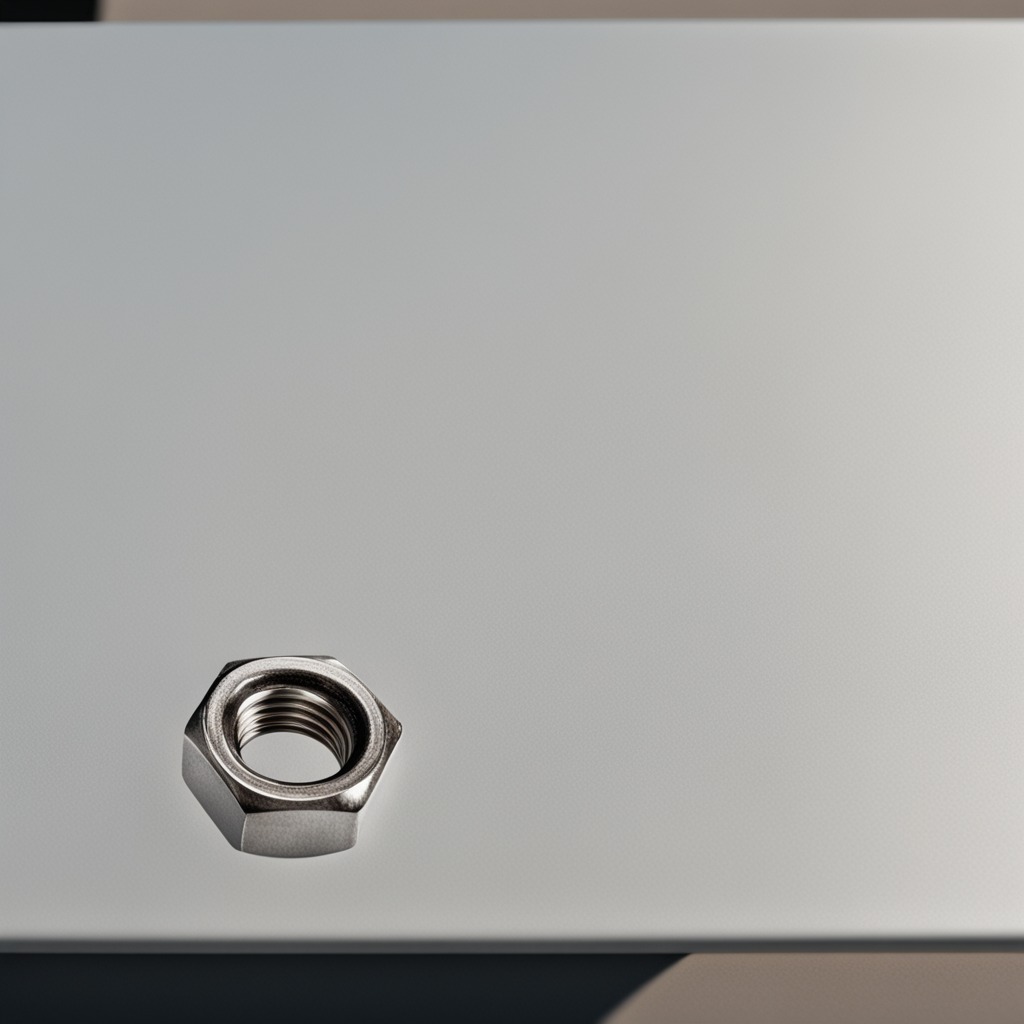
A metal nut is lying on the table in a temporary outdoor tool station.